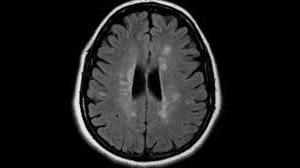
Label: notumor